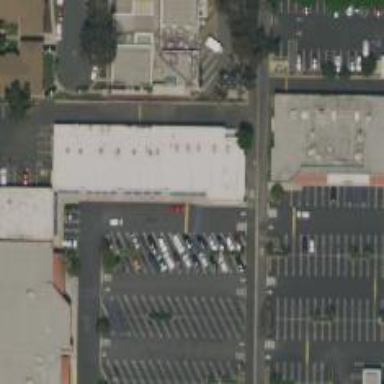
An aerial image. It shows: Retail area where post office is located.